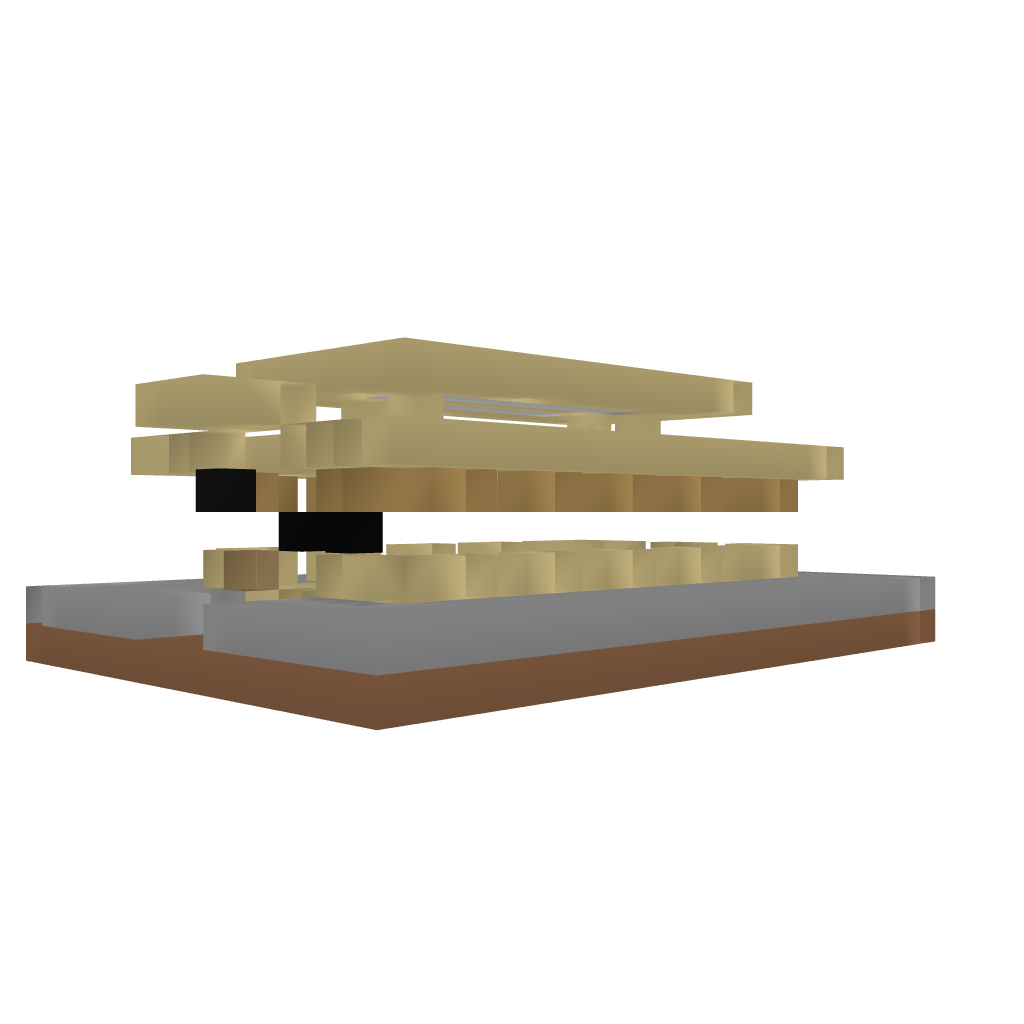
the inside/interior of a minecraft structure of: Cococa bean farm